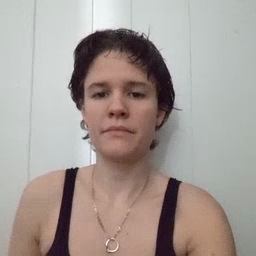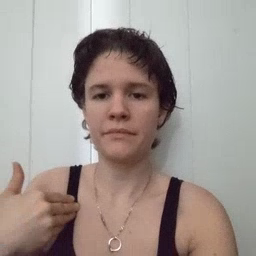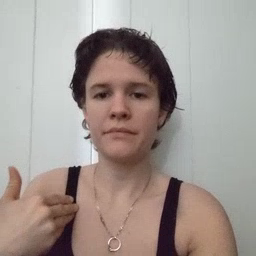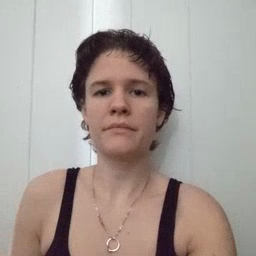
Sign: have